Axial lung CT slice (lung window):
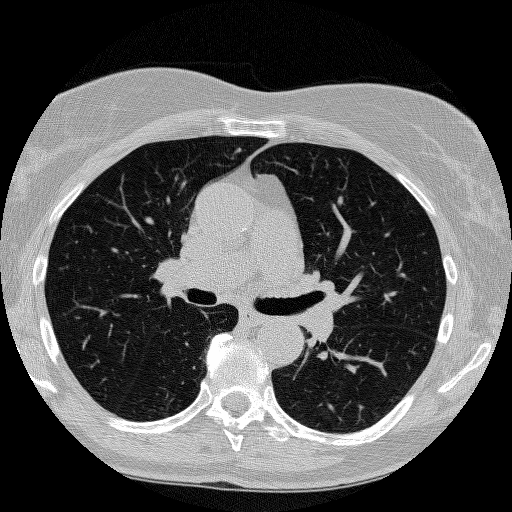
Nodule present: no